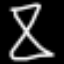
Label: hourglass